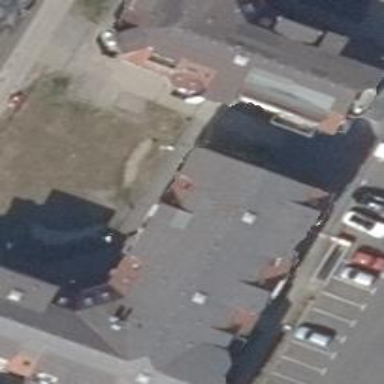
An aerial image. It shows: Post office.